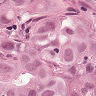
Metastatic tissue present: yes